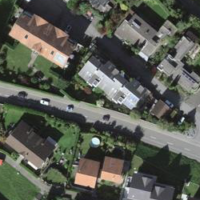
EUNIS habitat code: 54
Species observed at this site:
Chroicocephalus ridibundus
Anas platyrhynchos